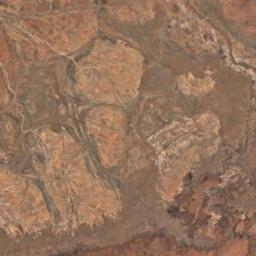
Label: desert